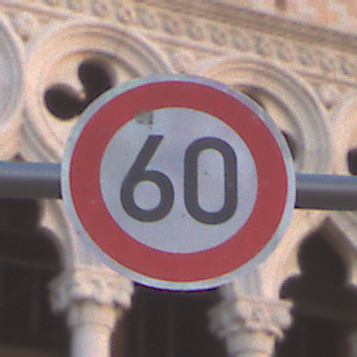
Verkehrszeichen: Geschwindigkeit60
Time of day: SunriseSunset
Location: Outdoor (Urban)
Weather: Clear
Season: NotSpecified
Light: Natural